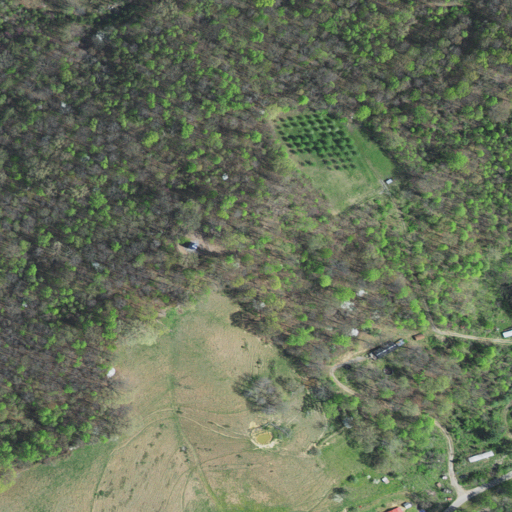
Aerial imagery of mountain in Virginia named Big Hill containing deciduous forest, grassland, shrub, open development, and low intensity development